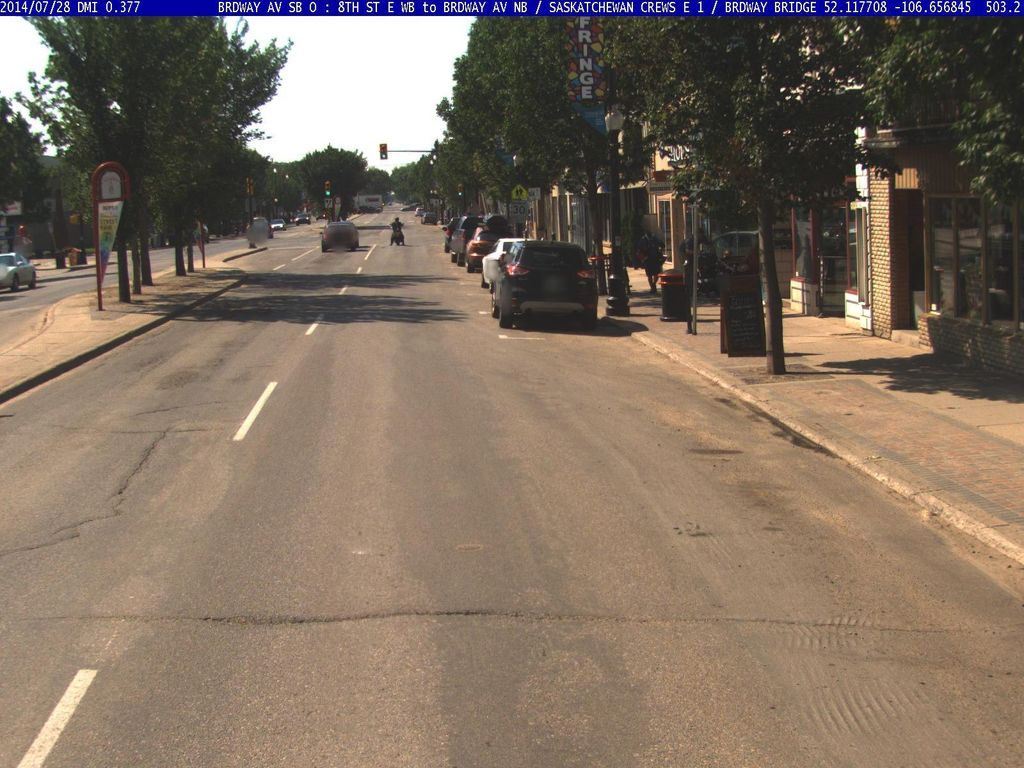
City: saskatoon